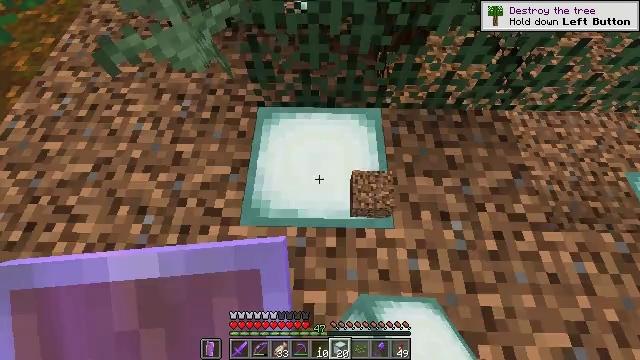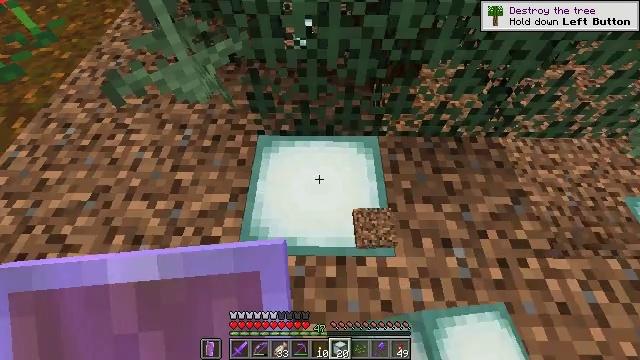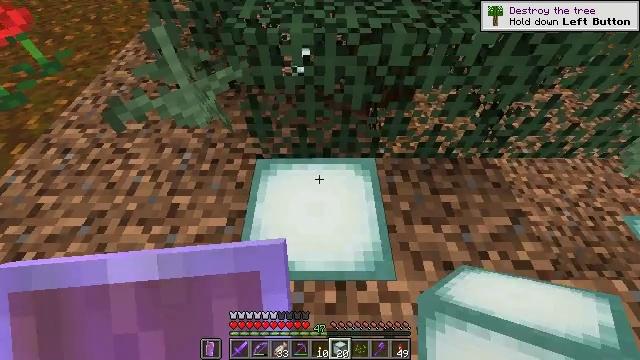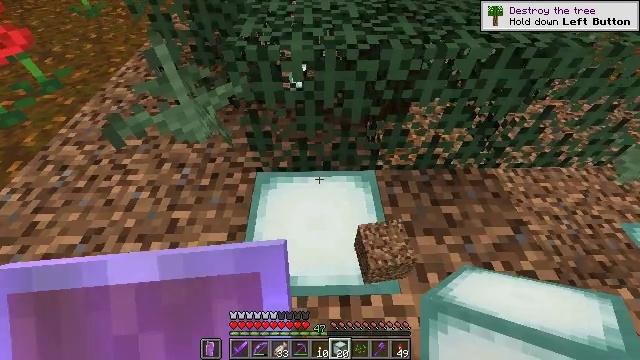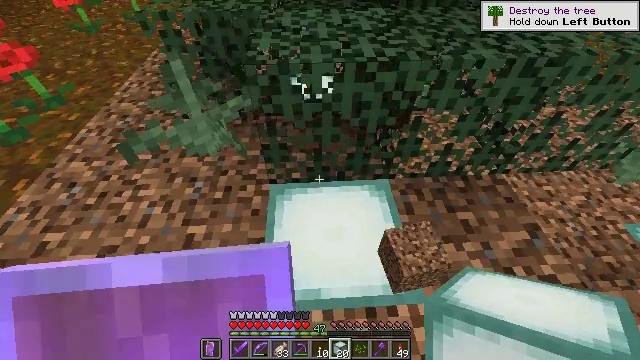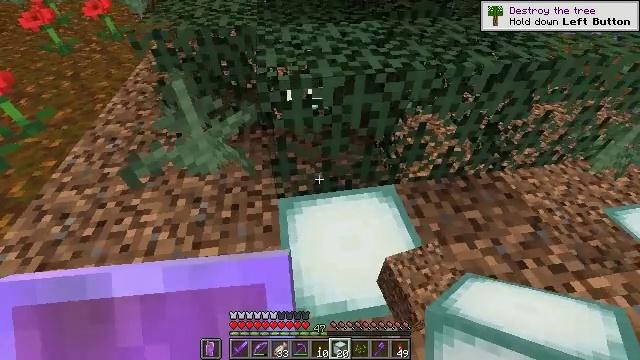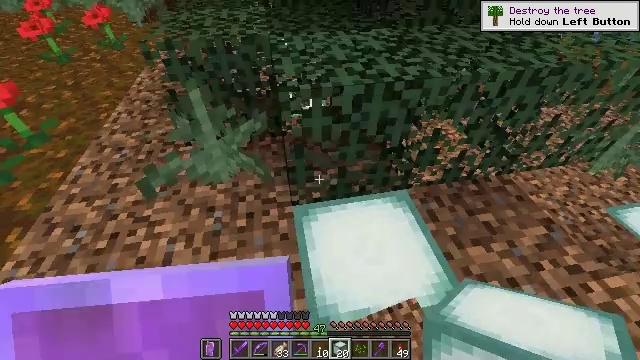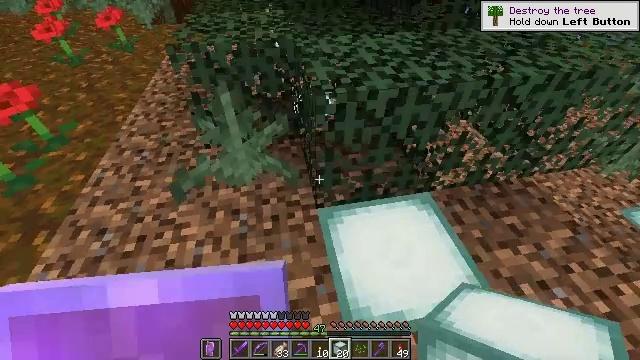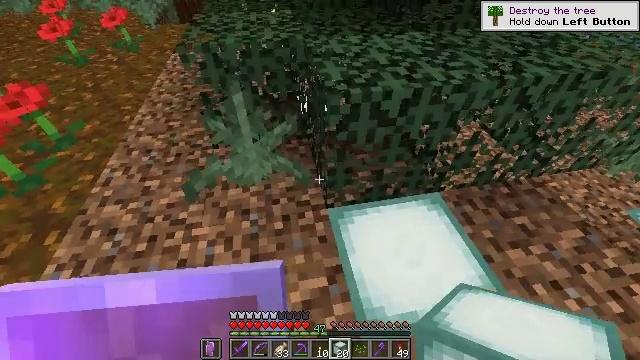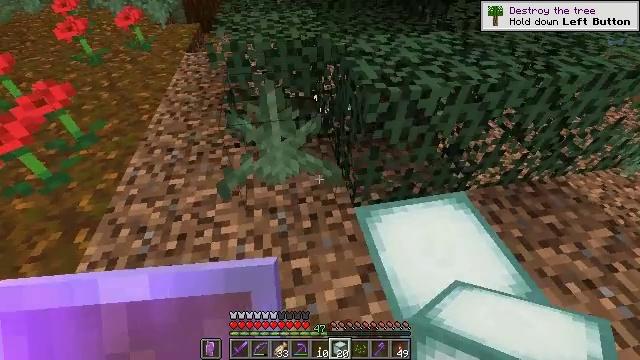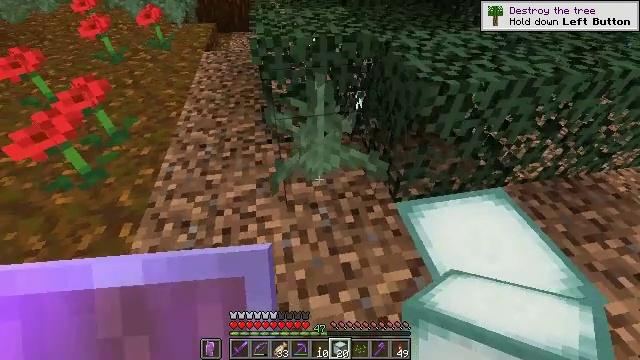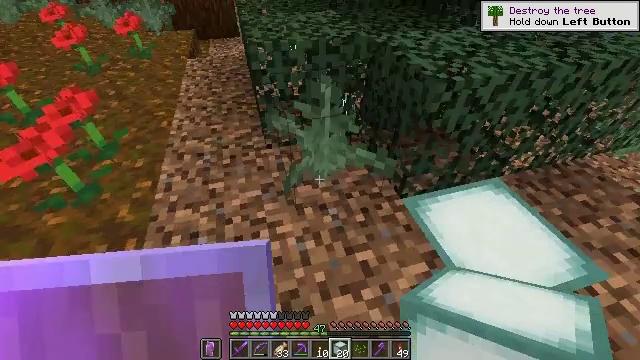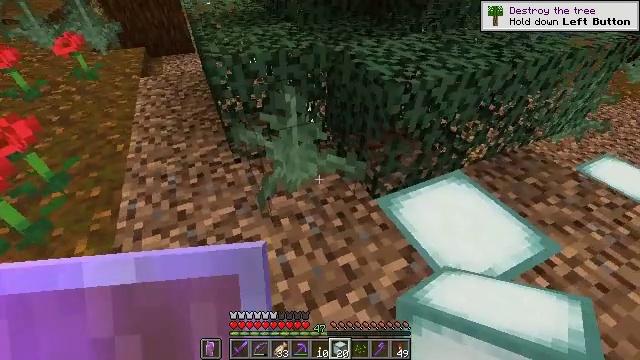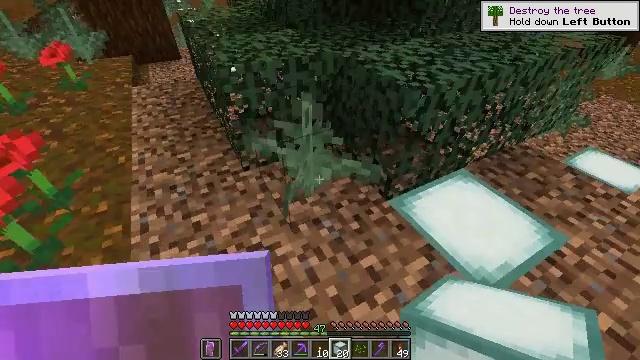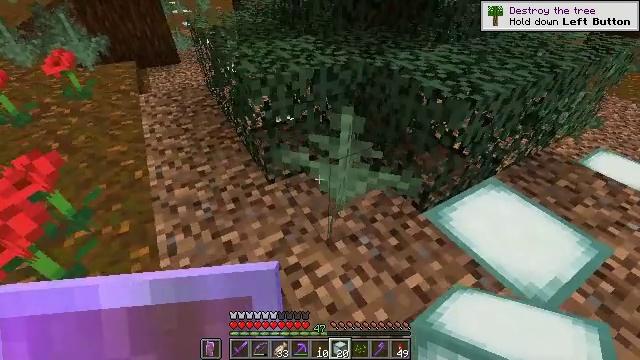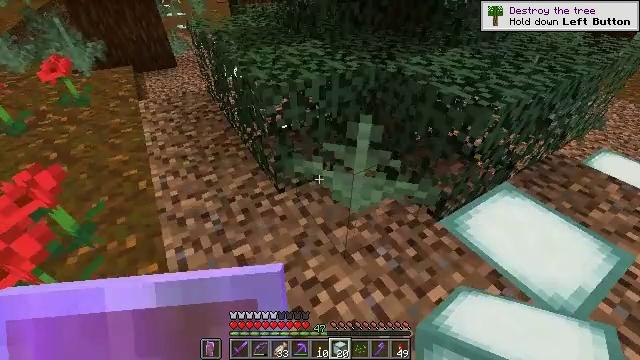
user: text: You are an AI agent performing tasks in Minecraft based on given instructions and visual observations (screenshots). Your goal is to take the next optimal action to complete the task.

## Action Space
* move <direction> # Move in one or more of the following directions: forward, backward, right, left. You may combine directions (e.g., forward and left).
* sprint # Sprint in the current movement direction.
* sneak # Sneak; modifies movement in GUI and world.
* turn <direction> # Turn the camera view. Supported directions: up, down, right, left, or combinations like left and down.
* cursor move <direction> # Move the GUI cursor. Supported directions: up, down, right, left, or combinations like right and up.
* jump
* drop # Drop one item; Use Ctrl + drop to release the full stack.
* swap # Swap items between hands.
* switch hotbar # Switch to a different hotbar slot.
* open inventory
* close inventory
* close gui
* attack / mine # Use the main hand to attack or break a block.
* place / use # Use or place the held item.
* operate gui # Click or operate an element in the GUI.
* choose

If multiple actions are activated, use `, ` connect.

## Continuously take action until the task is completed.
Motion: motion action
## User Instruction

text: Mine coarse dirt from the ground.
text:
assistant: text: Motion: turn up
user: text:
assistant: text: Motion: turn up
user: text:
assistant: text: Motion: move left, turn right and up
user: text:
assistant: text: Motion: move left, turn right and up
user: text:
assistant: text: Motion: move left, turn right and up
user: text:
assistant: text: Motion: move left, turn right and up
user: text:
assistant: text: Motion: move left
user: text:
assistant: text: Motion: move left
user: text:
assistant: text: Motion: move left
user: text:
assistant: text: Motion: move left
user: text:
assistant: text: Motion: move left, turn right
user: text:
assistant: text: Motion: move left, turn right and up
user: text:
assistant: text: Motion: move forward and move left, turn right
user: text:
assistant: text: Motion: move forward and move left, turn right
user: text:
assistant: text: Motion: move forward and move left, turn right
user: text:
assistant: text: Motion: move forward and move left, turn right
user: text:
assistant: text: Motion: move forward and move left, turn right and up
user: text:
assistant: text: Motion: move forward and move left, turn right and up
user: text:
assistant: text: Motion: move forward and move left, turn right and up
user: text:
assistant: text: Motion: move forward and move left
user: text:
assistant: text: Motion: move forward and move left
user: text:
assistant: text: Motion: move forward and move left
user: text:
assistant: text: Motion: move forward and move left
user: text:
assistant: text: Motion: move forward and move left
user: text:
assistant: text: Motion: move forward and move left
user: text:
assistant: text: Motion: move forward and move left
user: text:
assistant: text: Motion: move left, turn right and down
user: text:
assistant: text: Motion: turn right and down
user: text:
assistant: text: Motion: turn right
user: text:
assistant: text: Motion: no_op